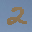
Label: 2